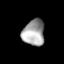
Tissue: lung
Cell type: Myeloid cells
Senescence score: 0.6295
Nuclear area (px): 564
Mean DAPI intensity: 163.415